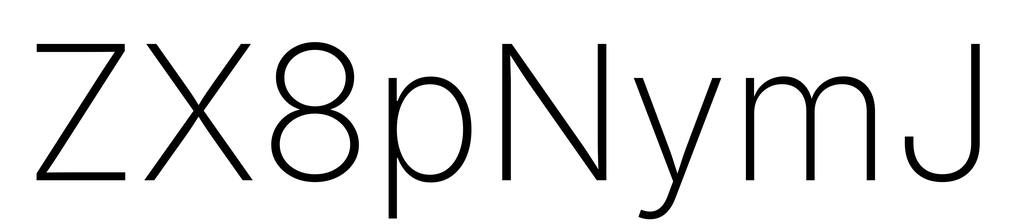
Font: Inter_ExtraLight